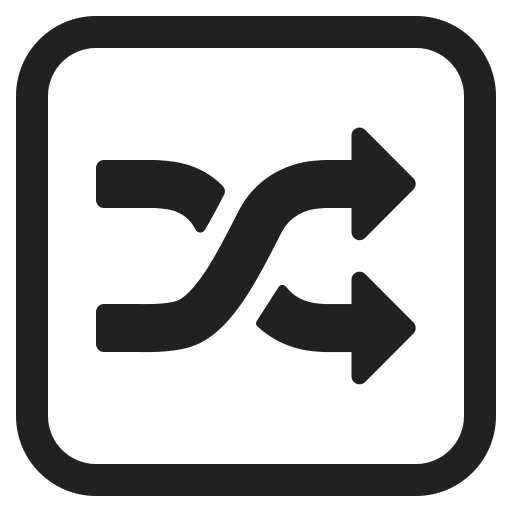
shuffle tracks button high contrast